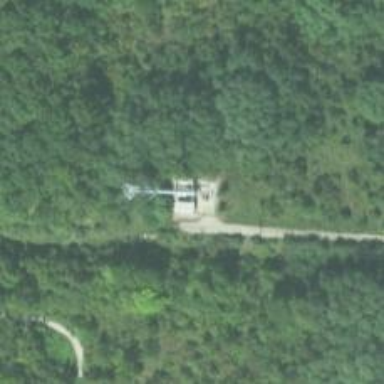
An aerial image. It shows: Mast tower used for communication.